Question: I'm having a problem generating the Terras number sequence.

Here is my unsuccessful attempt:
'''
using System;
using System.Collections.Generic;
using System.Linq;
using System.Text;
namespace Terras
{
class Program
{
public static int Terras(int n)
{
if (n <= 1)
{
int return_value = 1;
Console.WriteLine("Terras generated : " + return_value);
return return_value;
}
else
{
if ((n % 2) == 0)
{
// Even number
int return_value = 1 / 2 * Terras(n - 1);
Console.WriteLine("Terras generated : " + return_value);
return return_value;
}
else
{
// Odd number
int return_value = 1 / 2 * (3 * Terras(n - 1) + 1);
Console.WriteLine("Terras generated : " + return_value);
return return_value;
}
}
}
static void Main(string[] args)
{
Console.WriteLine("TERRAS1");
Terras(1); // should generate 1
Console.WriteLine("TERRAS2");
Terras(2); // should generate 2 1 ... instead of 1 and 0
Console.WriteLine("TERRAS5");
Terras(5); // should generate 5,8,4,2,1 not 1 0 0 0 0
Console.Read();
}
}
}
'''
What am I doing wrong?
I know the basics of recursion, but I don't understand why this doesn't work.
I observe that the first number of the sequence is actually the number that you pass in, and subsequent numbers are zero.
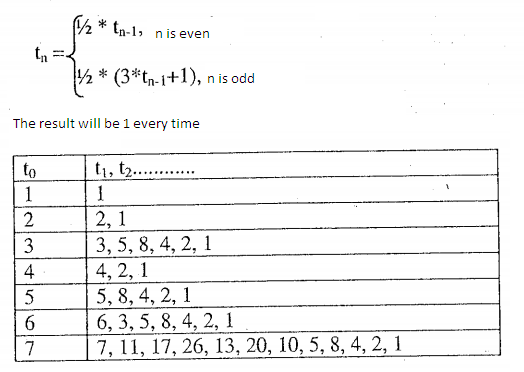
Answer: Change '1 / 2 * Terros(n - 1);' to 'Terros(n - 1)/2;'
Also '1 / 2 * (3 * Terros(n - 1) + 1);' to '(3 * Terros(n - 1) + 1)/2;'
'1/2 * ...' is simply '0 * ...' with 'int' math.
---
[Edit]
Recursion is wrong formula is mis-guided. Simple iterate
'''
public static void Terros(int n) {
Console.Write("Terros generated :");
int t = n;
Console.Write(" " + t);
while (t > 1) {
int t_previous = t;
if (t_previous%2 == 0) {
t = t_previous/2;
}
else {
t = (3*t_previous+1)/2;
}
Console.Write(", " + t);
}
Console.WriteLine("");
}
'''
The "n is even" should be "t(subscript n-1) is even" - same for "n is odd".